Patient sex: F
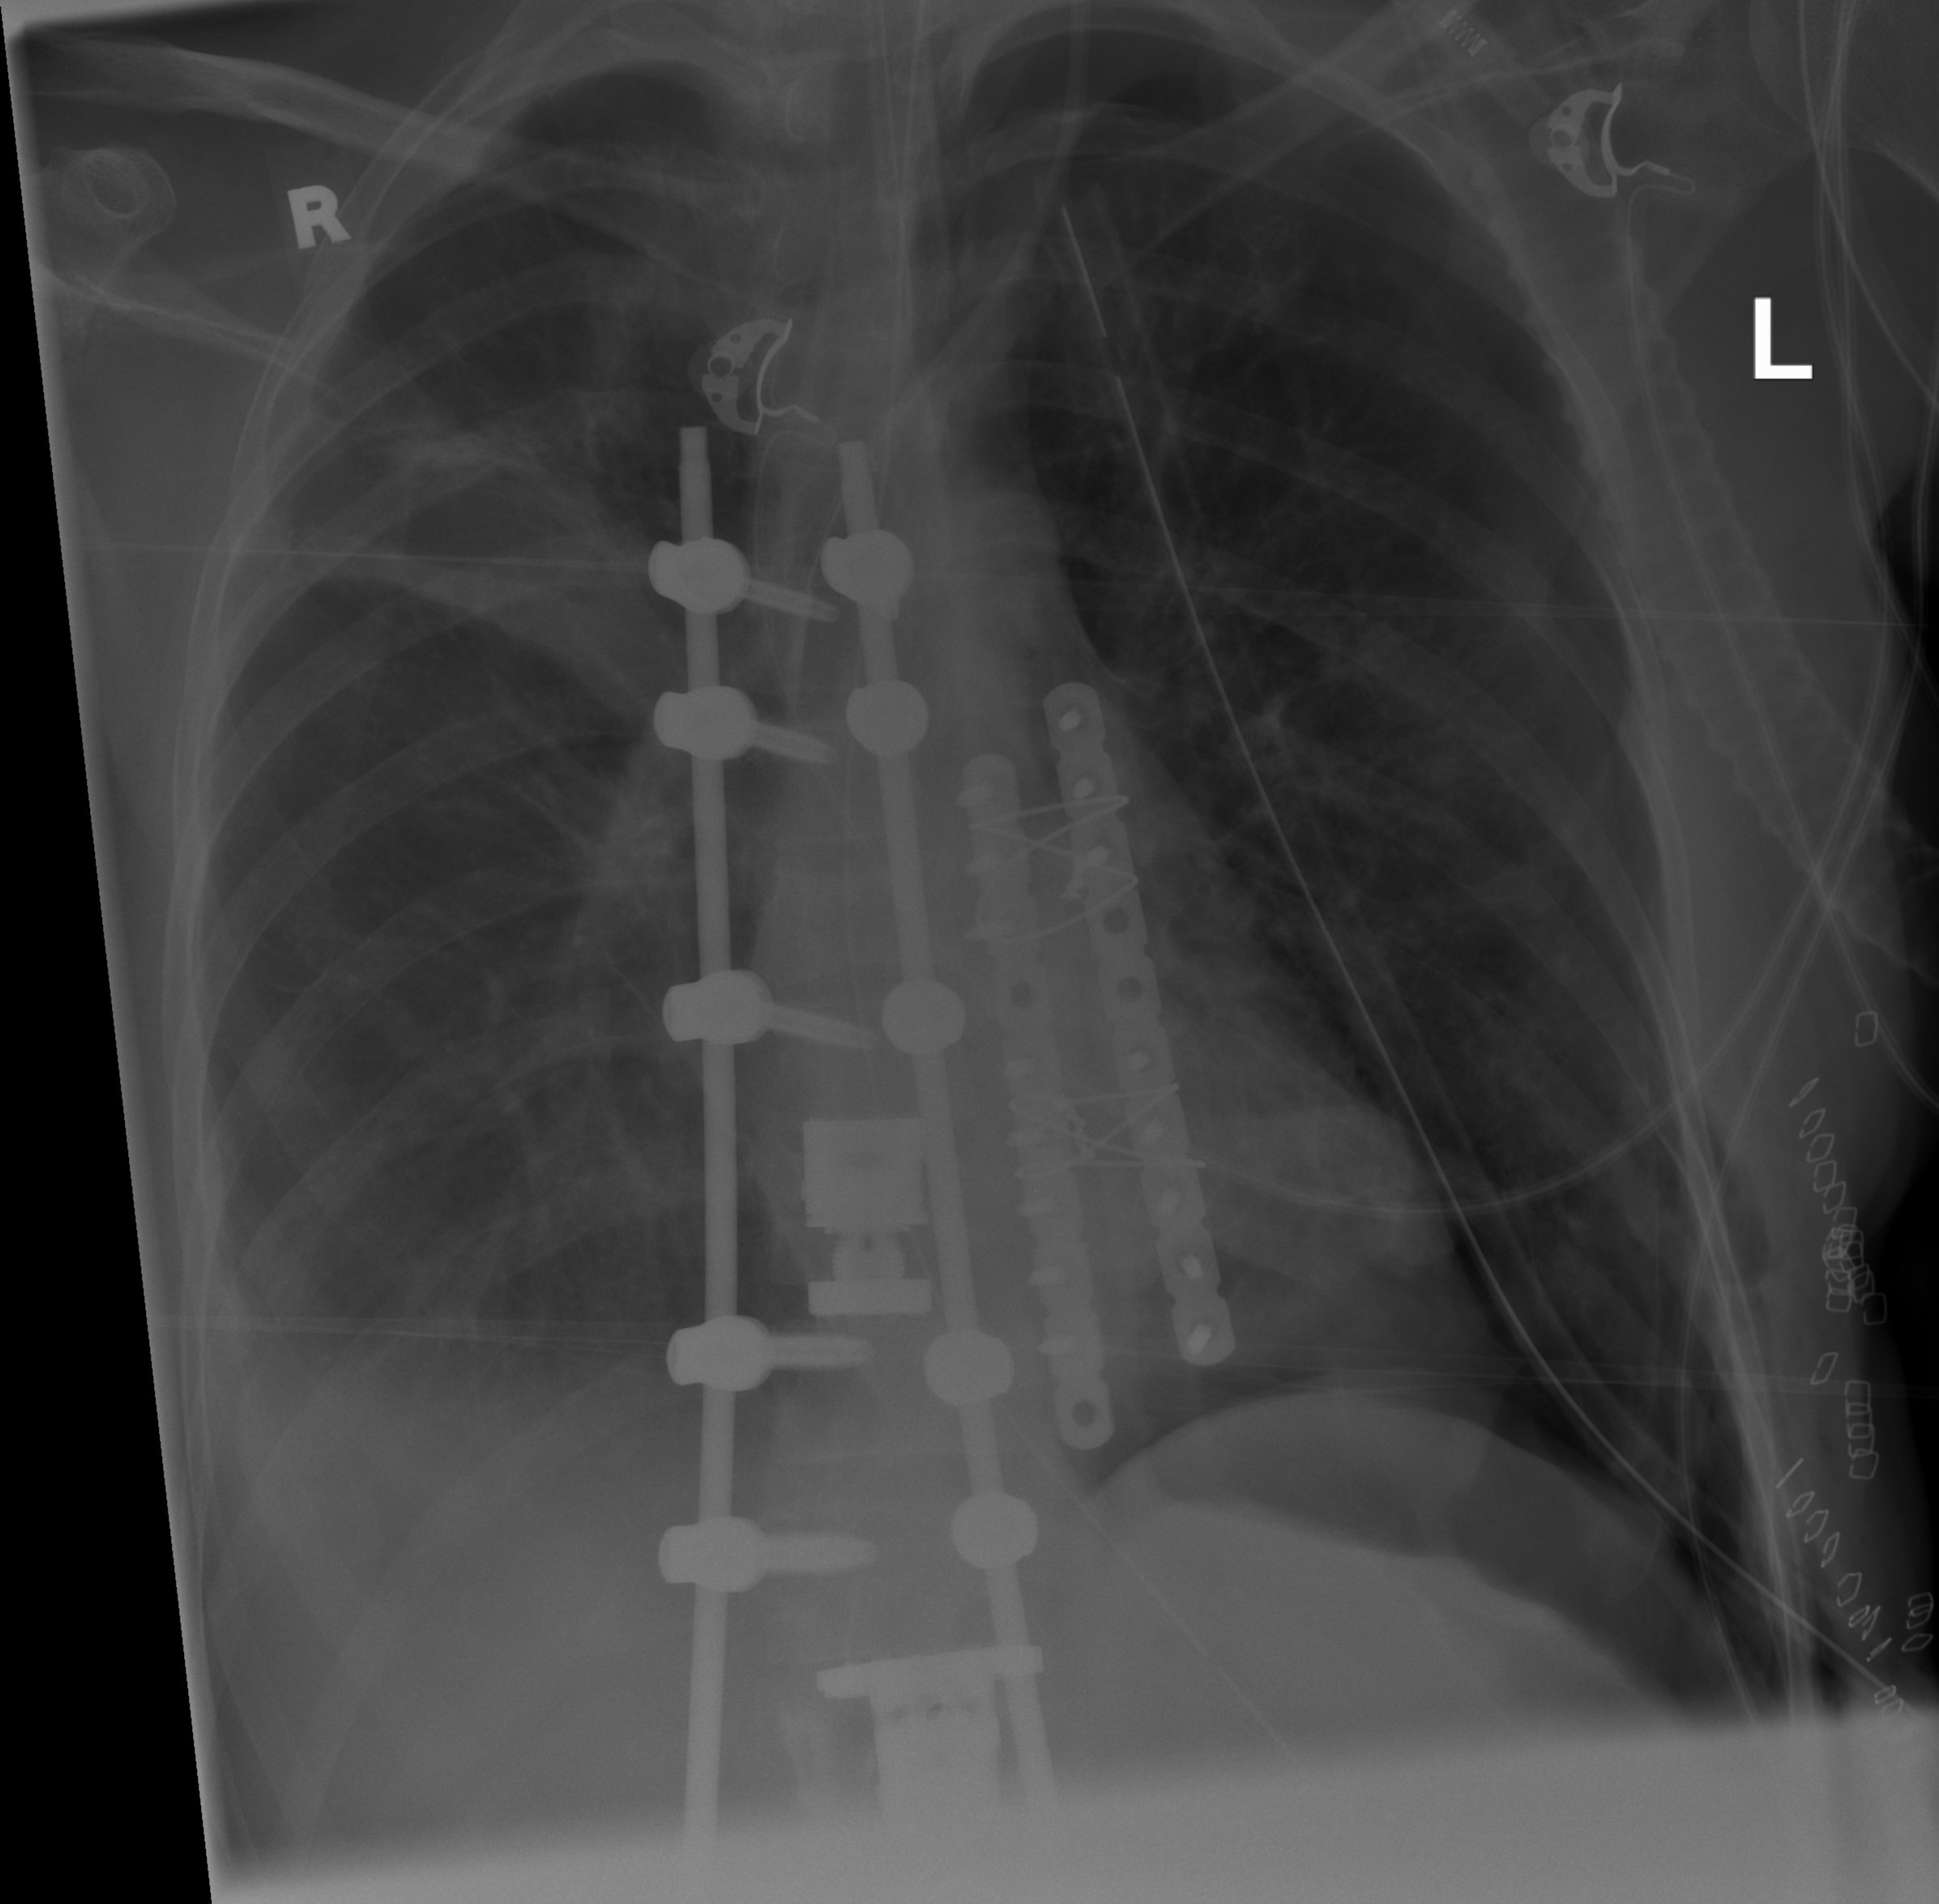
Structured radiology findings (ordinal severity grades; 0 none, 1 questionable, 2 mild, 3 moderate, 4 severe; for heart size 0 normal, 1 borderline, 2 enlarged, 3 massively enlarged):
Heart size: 0
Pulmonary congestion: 2
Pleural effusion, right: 3
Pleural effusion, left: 0
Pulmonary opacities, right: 2
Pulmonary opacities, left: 0
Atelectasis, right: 2
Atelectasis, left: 2